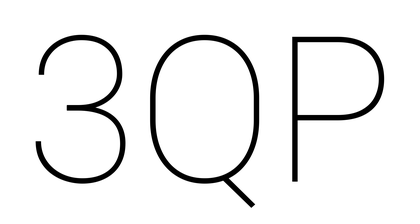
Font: Roboto_Thin